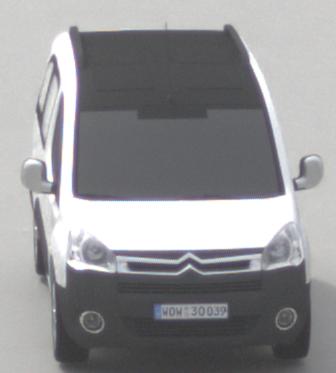
Make: Citroen
Model: Berlingo Kombi VTi 120
Detailed model: Berlingo (II) Kombi
Model produced from: 2009/12
Model produced until: 2012/03
Doors: 5
Color: white
Road condition: dry road
Daytime: morning or afternoon
Contrast: low contrast